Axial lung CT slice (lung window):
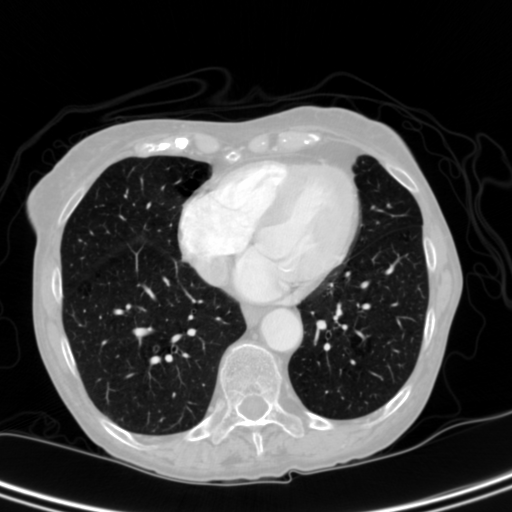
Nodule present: no